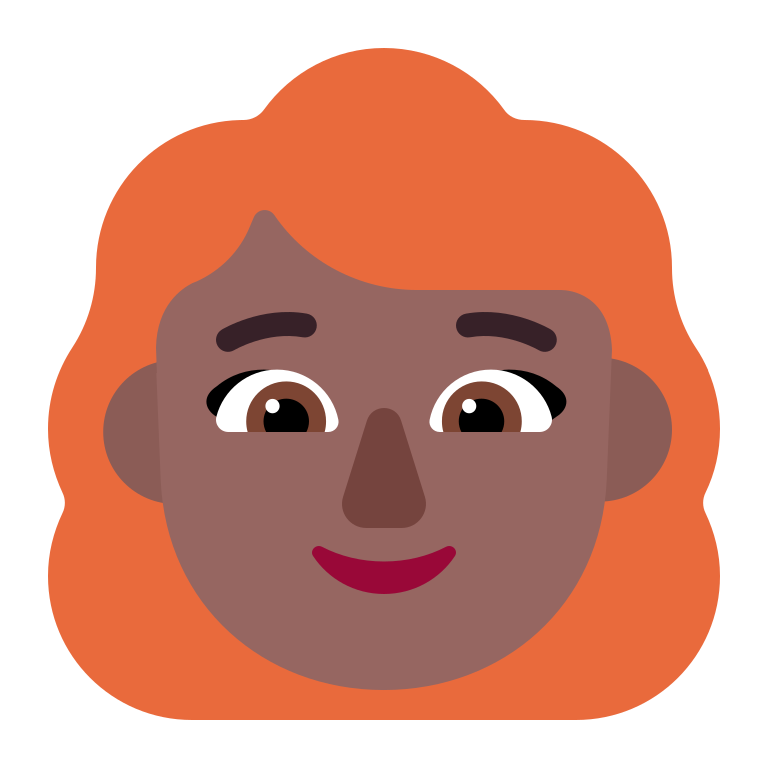
woman red hair flat  dark